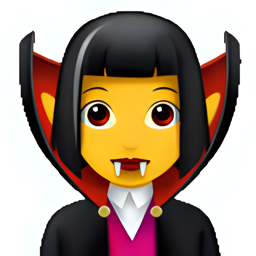
Name: woman vampire
Emoji: 🧛‍♀️
Group: People & Body
Sub-group: person-fantasy